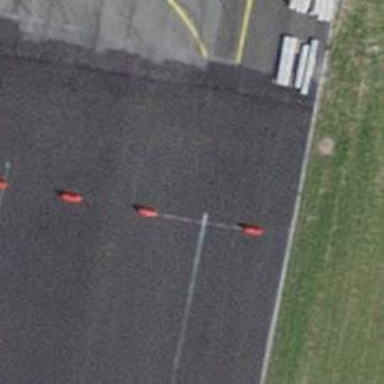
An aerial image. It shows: Image of taxiway at airport.